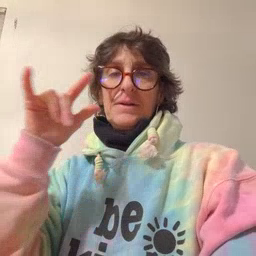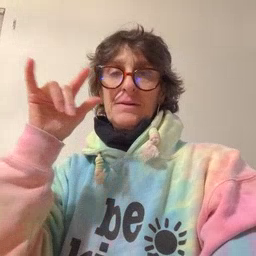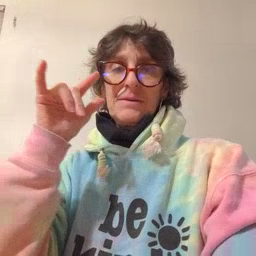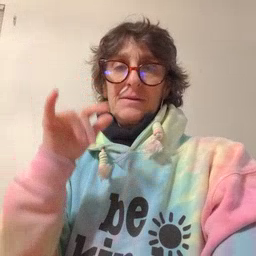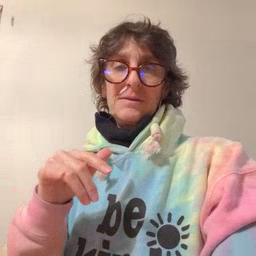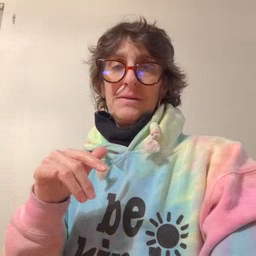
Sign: airplane